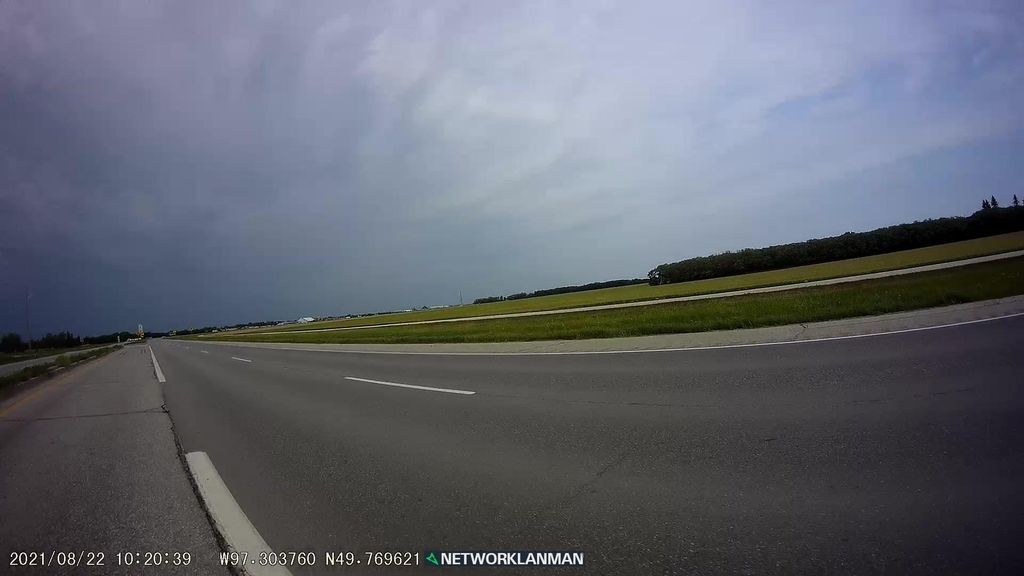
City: winnipeg